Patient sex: F
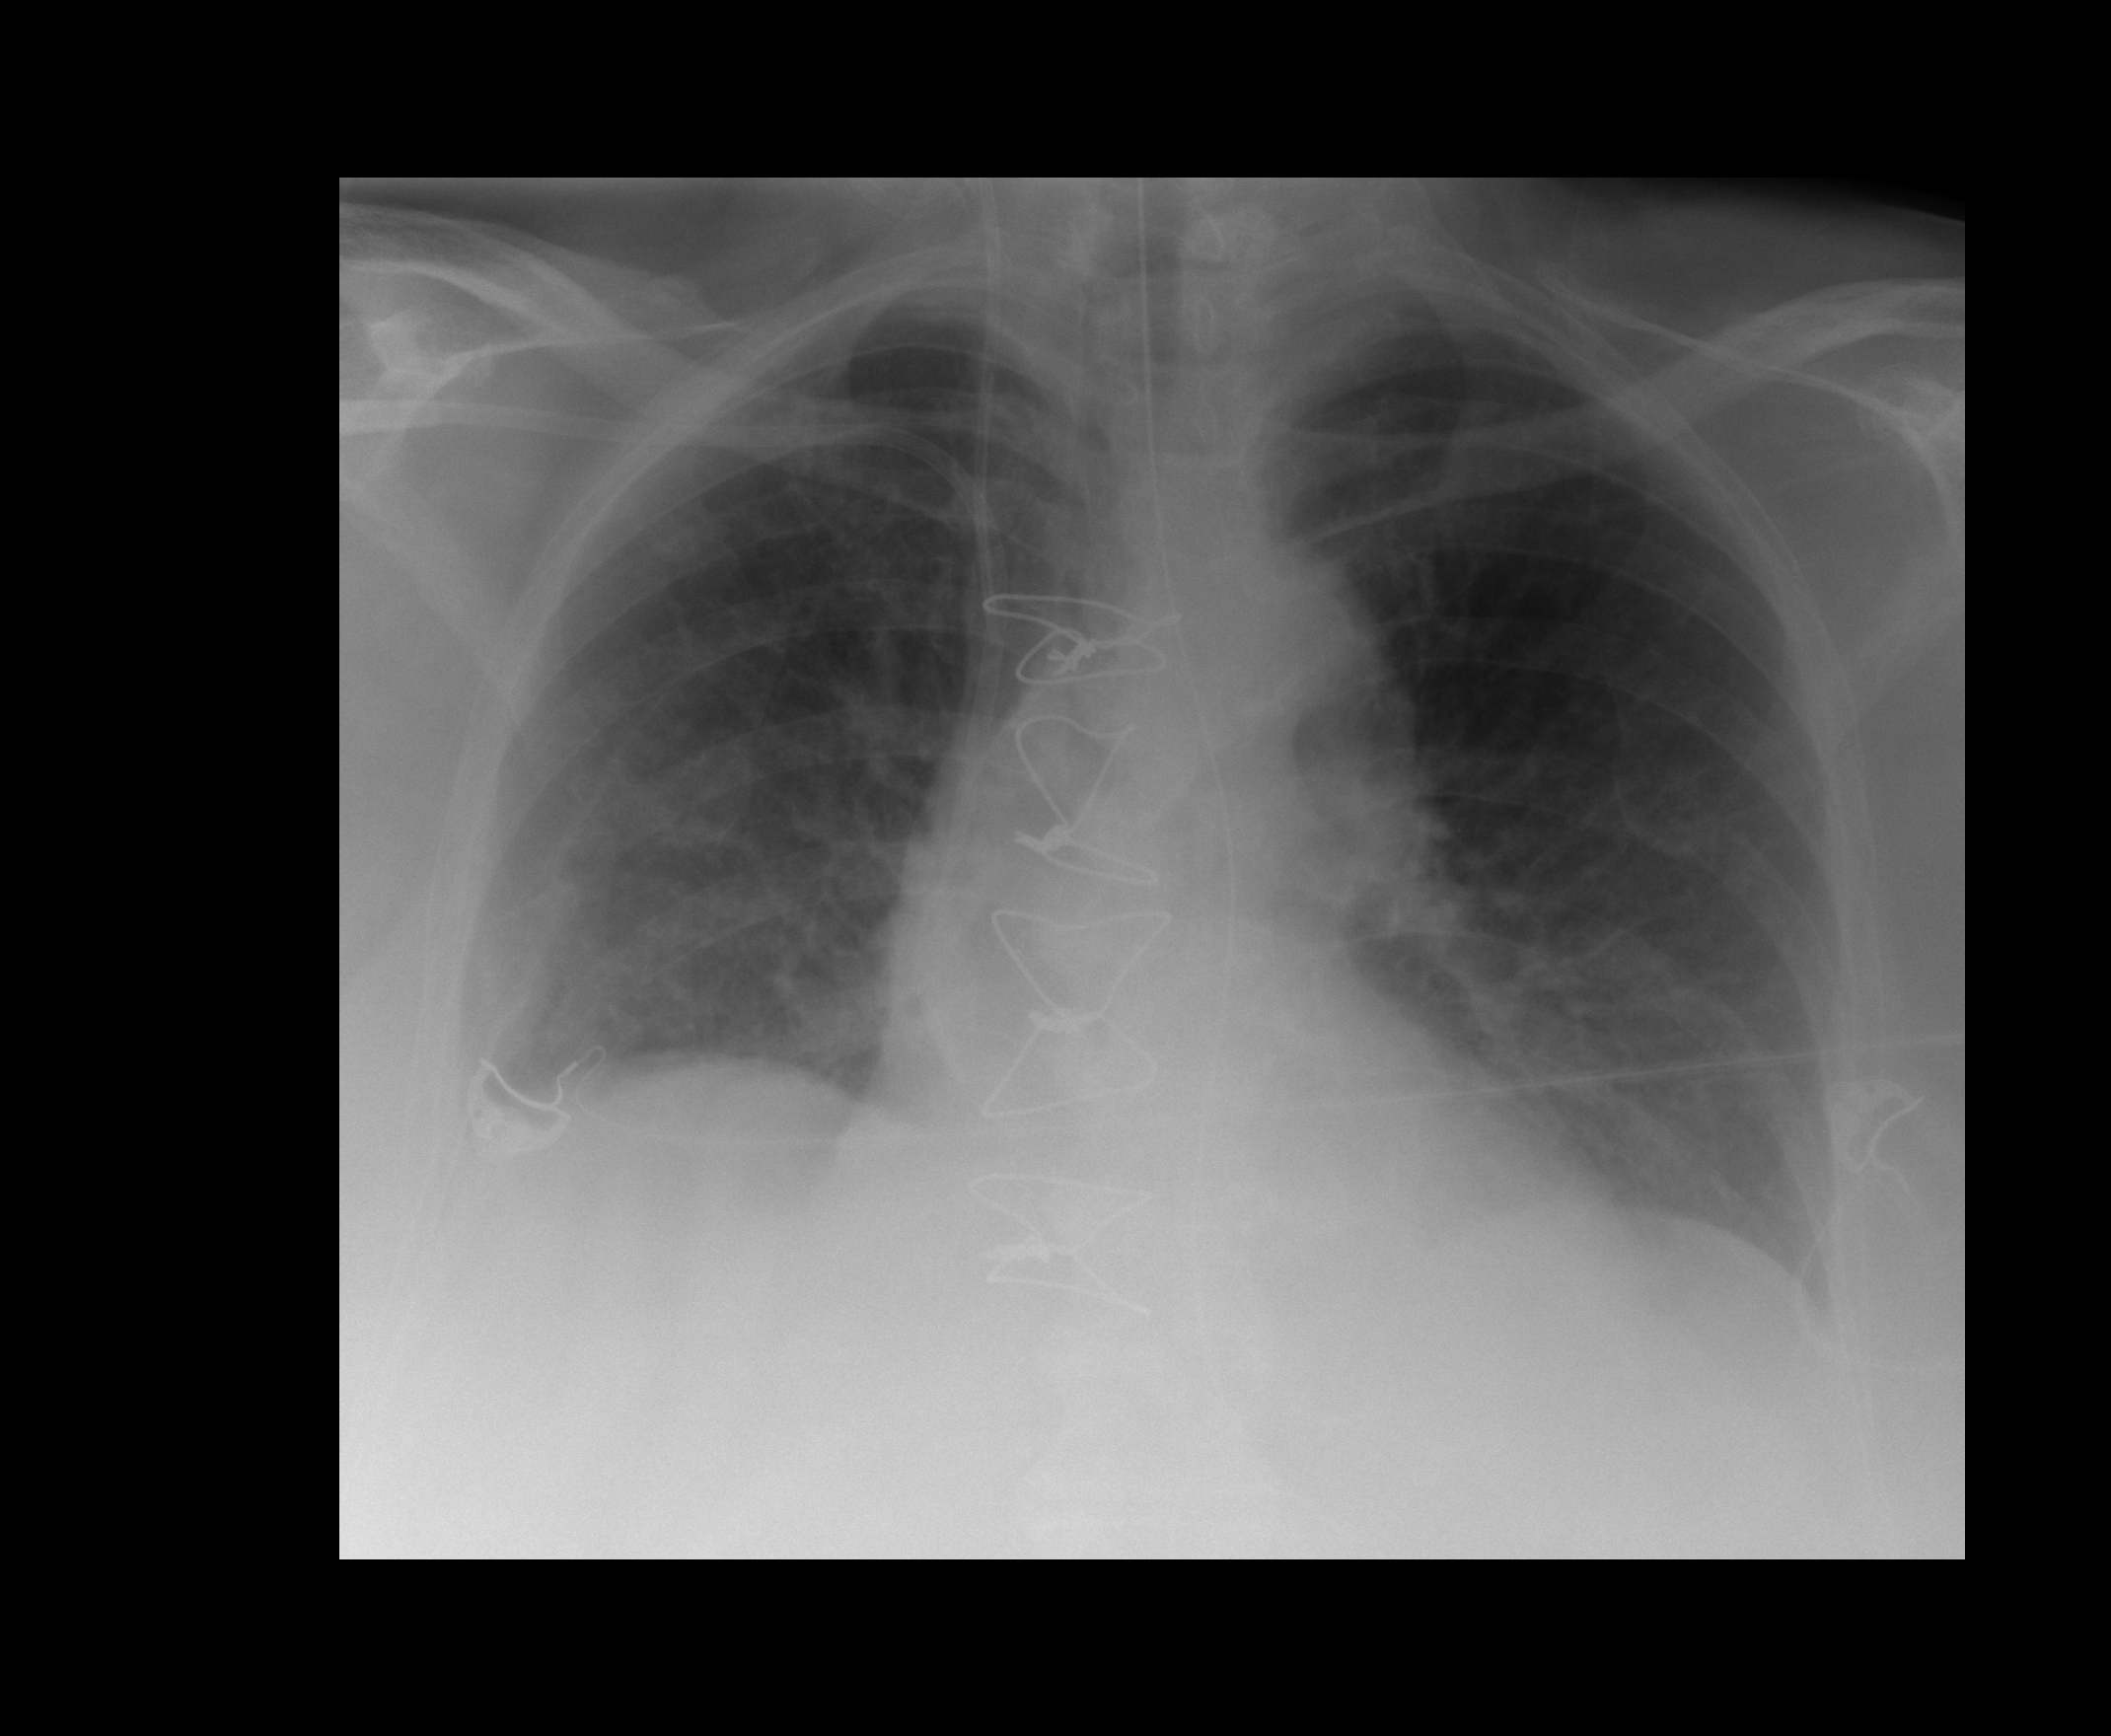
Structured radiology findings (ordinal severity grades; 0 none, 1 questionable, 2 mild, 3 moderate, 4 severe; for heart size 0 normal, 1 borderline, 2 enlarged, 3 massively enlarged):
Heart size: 0
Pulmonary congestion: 1
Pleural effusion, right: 0
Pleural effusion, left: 0
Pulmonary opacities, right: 0
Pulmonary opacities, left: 2
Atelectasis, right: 2
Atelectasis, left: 1